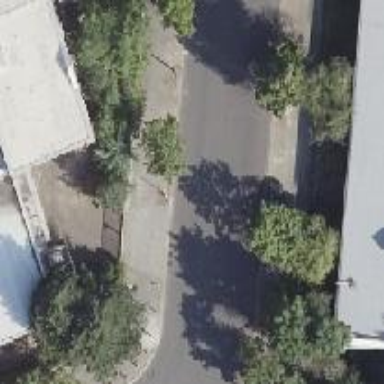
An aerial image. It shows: Broadleaved deciduous tree with parking obstacle.